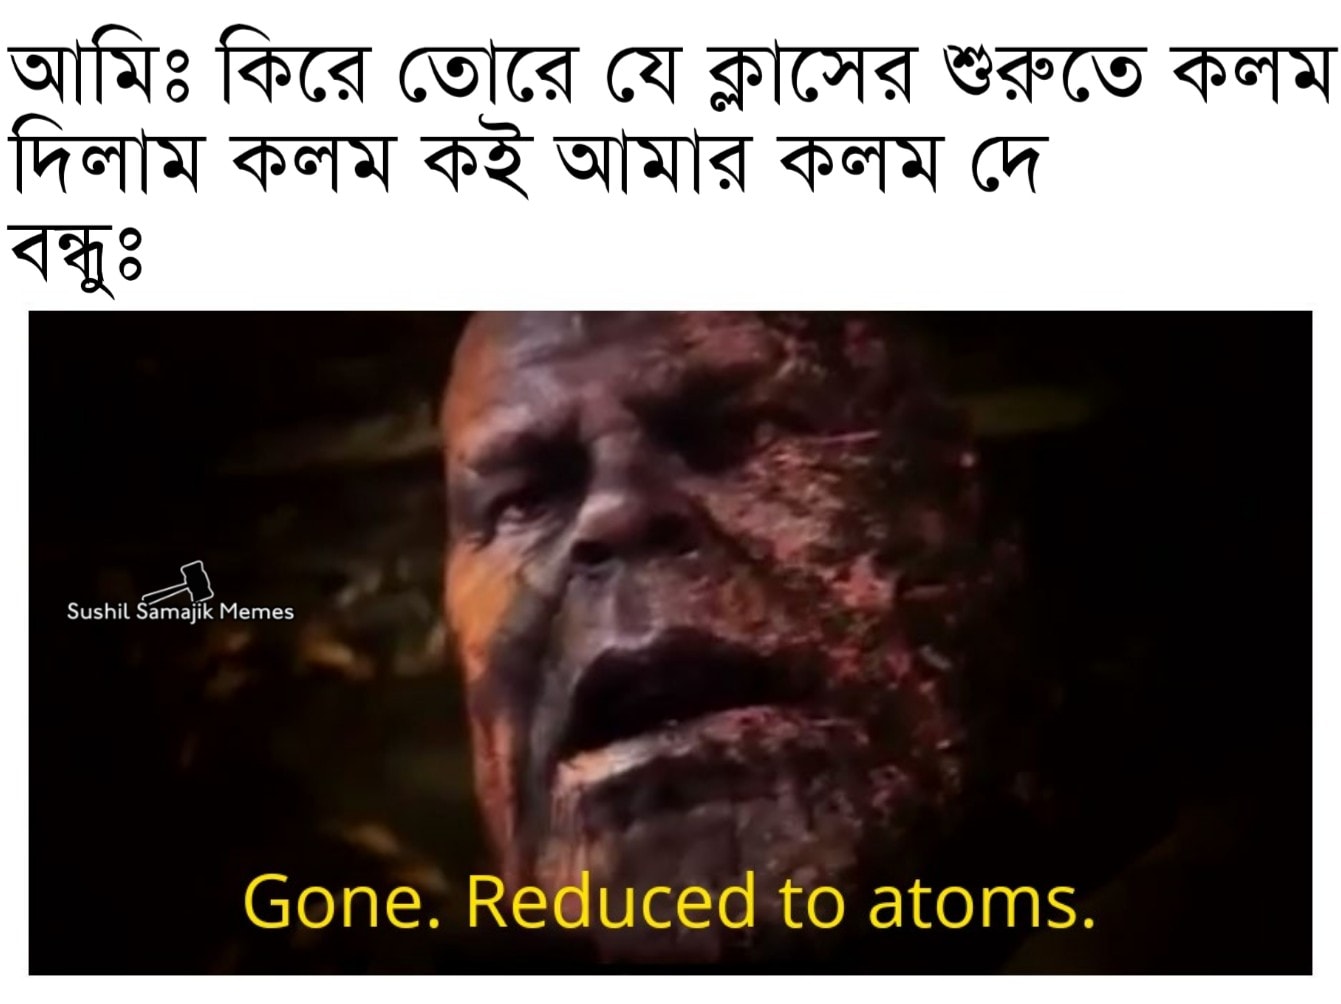
Caption: আমিঃ কিরে তোরে যে ক্লাসের শুরুতে কলম দিলাম কলম কই আমার কলম দে    Gone. Reduced to atoms.
Label: non-hate